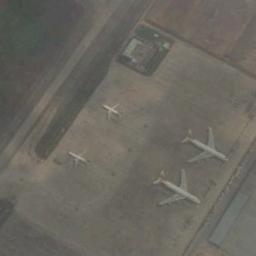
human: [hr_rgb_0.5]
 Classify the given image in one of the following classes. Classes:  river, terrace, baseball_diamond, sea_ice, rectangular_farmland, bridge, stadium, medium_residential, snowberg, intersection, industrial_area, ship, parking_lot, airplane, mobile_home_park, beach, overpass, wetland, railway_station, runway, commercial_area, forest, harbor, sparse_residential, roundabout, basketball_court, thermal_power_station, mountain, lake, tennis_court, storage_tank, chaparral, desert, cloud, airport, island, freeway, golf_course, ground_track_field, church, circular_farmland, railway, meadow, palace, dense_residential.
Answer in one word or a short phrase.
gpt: airplane